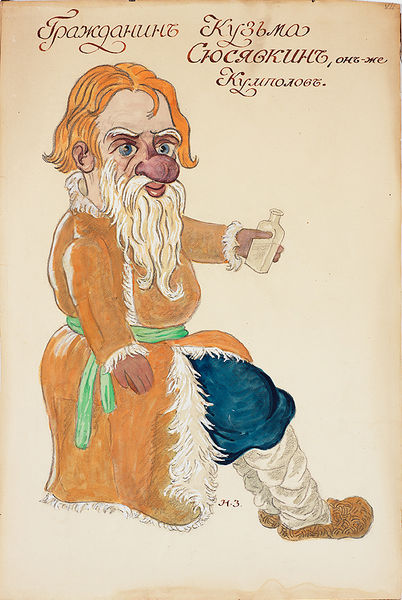
Titel: An Ordinary Citizen from Petrushka
Künstler: Nikolai Vasilevich Zaretskii
Standort: Amherst (Massachusetts, USA)
Institution: Mead Art Museum, Amherst College
Schlagwörter: blue, feathers, men, red, white, belt, green, hair, nose, old, painting, portrait, robe, seated, sitting, yellow, print, brown, hand, man, ear, orange, red hair, eyes, drawing, paper, coat, fur, caricature, cartoon, illustration, beard, old man, jacket, writing, rope, blue eyes, pants, shoe, shoes, medieval, bottle, lips, eyebrows, cold, clown, drunk, gloves, trousers, alcohol, beer, drink, liquor, comic, drinker, drinking, poster, vice, russia, russian, mustache, words, leather, clogs, leggings, leggins, holding, barbe, socks, barb, advertisement, ad, dwarf, big nose, green belt, alcoholic, orang, santa, vodka, propoganda, gnome, liquid, red nose, fur coat, medicine, pantaloons, orange hair, noser, ailment, elixer, elixer bottle, brunk, bootle, medicine bottle, booze, slawik, kuzima, red haired, russianm+